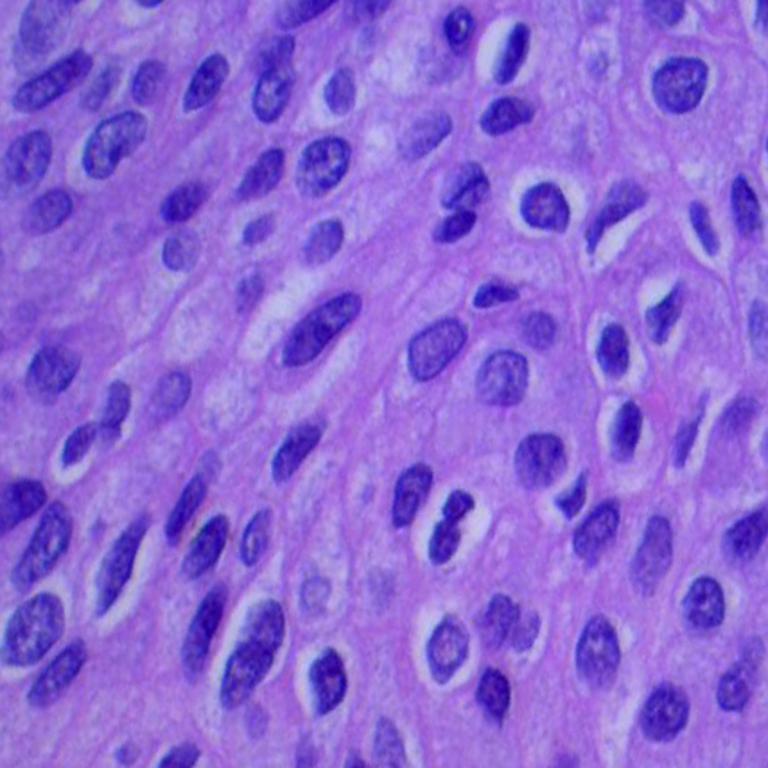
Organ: lung
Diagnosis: squamous carcinomas